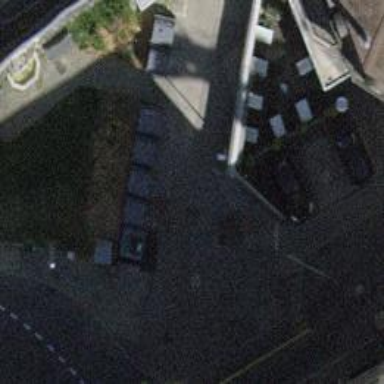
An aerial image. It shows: Recycling container at amenity designated for recycling.